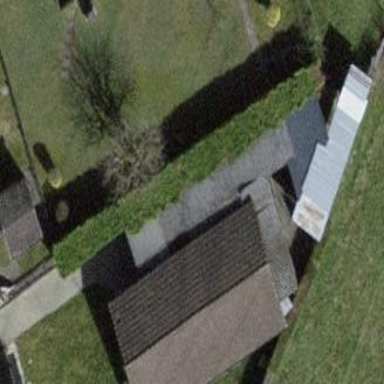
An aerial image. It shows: Shed building.